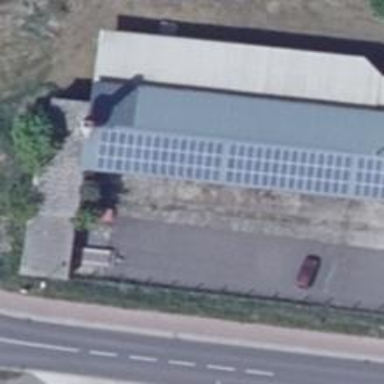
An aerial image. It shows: Small solar photovoltaic panel used as generator to produce electricity.